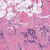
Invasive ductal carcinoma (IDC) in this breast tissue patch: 1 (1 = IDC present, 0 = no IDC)